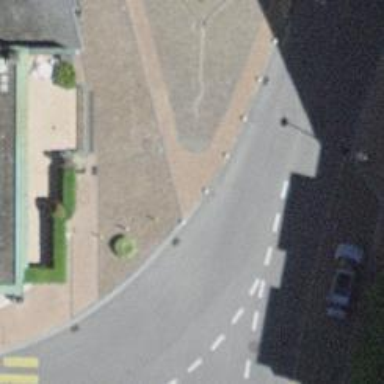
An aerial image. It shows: Bollard barrier.